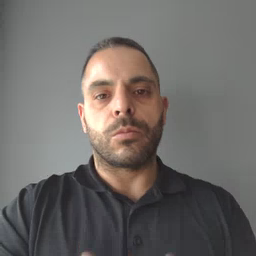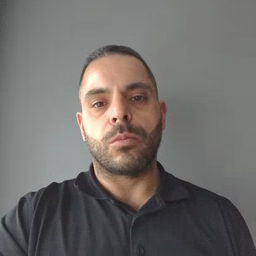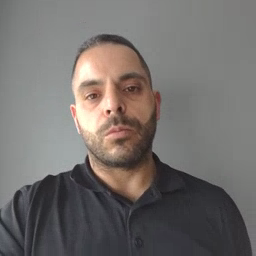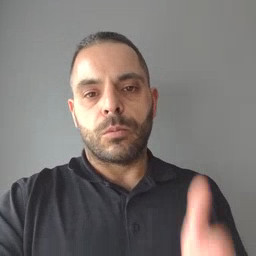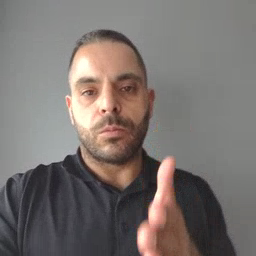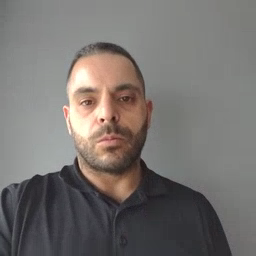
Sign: person